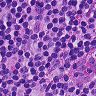
Metastatic tissue present: no